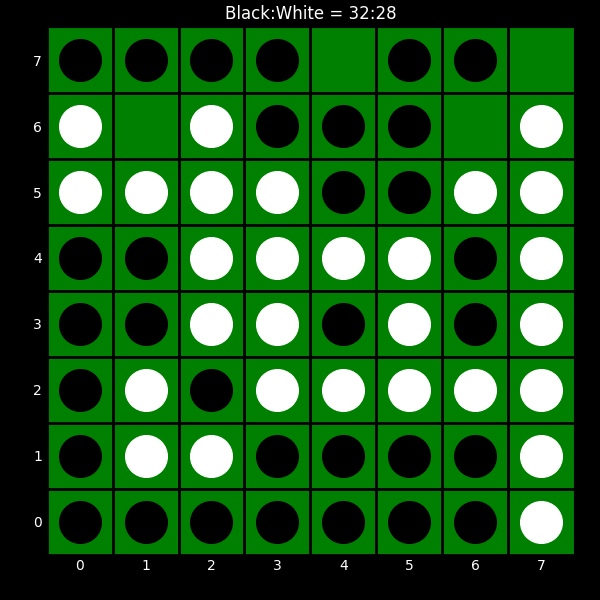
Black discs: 32
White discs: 28